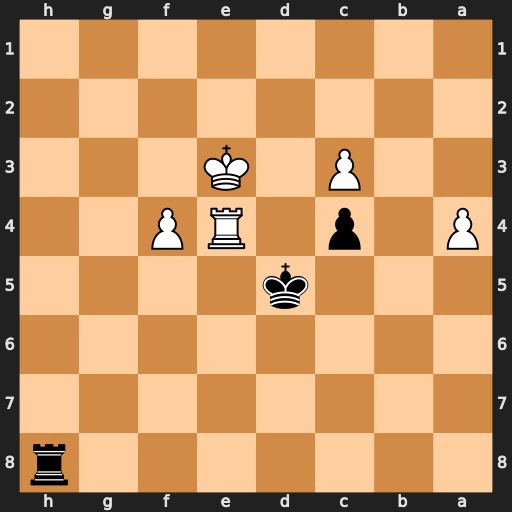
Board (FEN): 7r/8/8/3k4/P1p1RP2/2P1K3/8/8
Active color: b
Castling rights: -
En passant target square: -
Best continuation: Rh3+ Ke2 Kxe4